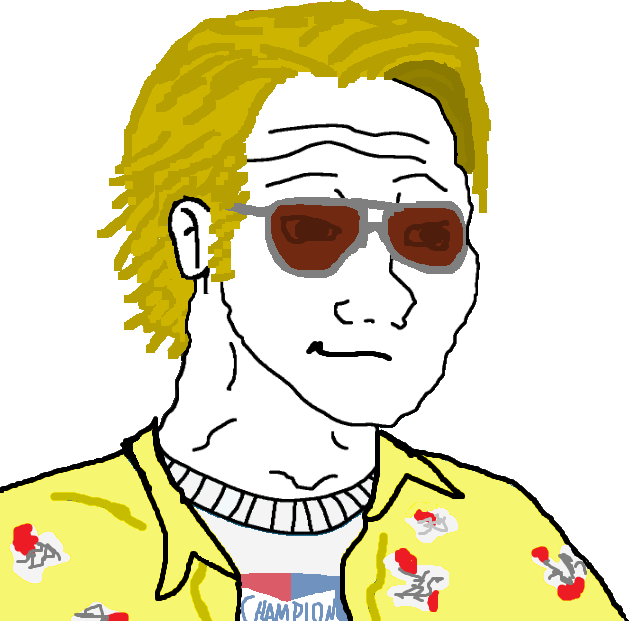
Label: 5_Bloomer